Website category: auto
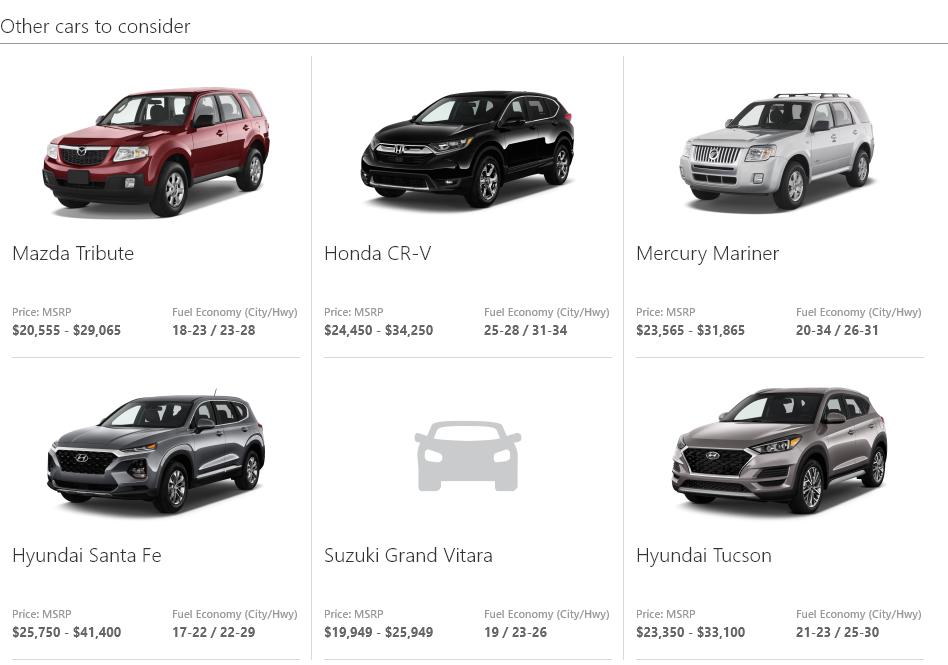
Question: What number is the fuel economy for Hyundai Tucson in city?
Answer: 21-23

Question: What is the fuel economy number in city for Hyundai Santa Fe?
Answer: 17-22

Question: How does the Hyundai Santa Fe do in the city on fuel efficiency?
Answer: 17-22

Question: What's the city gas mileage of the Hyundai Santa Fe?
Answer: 17-22

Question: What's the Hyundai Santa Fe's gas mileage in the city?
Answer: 17-22

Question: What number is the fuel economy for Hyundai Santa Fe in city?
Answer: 17-22

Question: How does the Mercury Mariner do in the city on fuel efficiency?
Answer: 20-34

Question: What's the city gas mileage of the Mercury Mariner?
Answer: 20-34

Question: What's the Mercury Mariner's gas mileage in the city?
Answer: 20-34

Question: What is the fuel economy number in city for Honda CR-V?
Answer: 25-28

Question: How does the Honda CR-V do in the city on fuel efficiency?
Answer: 25-28

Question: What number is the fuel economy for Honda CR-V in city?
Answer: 25-28

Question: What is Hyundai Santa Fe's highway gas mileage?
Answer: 22-29

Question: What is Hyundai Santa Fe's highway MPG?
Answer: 22-29

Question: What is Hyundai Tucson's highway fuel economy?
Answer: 25-30

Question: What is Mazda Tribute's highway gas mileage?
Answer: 23-28

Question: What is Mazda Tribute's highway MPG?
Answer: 23-28

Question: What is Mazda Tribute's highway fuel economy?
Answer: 23-28

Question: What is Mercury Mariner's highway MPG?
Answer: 26-31

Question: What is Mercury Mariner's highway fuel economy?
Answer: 26-31

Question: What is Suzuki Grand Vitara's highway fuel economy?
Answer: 23-26

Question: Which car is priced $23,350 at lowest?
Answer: Hyundai Tucson

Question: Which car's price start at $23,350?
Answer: Hyundai Tucson

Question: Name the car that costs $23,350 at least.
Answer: Hyundai Tucson

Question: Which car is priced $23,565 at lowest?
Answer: Mercury Mariner

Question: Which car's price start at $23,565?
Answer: Mercury Mariner

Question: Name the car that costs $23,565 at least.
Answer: Mercury Mariner

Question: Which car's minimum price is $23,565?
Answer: Mercury Mariner

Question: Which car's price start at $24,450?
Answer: Honda CR-V

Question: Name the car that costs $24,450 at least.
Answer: Honda CR-V

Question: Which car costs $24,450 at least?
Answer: Honda CR-V

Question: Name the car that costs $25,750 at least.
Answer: Hyundai Santa Fe

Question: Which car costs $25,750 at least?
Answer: Hyundai Santa Fe

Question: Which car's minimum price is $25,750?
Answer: Hyundai Santa Fe

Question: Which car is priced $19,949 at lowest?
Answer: Suzuki Grand Vitara

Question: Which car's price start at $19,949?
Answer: Suzuki Grand Vitara

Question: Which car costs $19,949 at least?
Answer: Suzuki Grand Vitara

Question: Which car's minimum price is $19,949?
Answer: Suzuki Grand Vitara

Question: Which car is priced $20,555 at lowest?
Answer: Mazda Tribute

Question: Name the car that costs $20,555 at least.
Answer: Mazda Tribute

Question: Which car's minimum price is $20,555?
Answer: Mazda Tribute

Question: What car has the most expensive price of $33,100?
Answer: Hyundai Tucson

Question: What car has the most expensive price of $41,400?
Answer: Hyundai Santa Fe

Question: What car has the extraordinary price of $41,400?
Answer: Hyundai Santa Fe

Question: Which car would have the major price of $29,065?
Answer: Mazda Tribute

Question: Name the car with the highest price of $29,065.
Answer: Mazda Tribute

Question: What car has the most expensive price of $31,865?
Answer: Mercury Mariner

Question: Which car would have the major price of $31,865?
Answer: Mercury Mariner

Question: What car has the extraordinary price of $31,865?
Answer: Mercury Mariner

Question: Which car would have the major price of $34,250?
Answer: Honda CR-V

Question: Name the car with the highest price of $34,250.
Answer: Honda CR-V

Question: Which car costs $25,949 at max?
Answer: Suzuki Grand Vitara

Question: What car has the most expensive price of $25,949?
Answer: Suzuki Grand Vitara

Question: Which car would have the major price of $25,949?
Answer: Suzuki Grand Vitara

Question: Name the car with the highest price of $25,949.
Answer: Suzuki Grand Vitara

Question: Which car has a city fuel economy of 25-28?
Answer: Honda CR-V

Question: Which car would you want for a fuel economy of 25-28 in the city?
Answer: Honda CR-V

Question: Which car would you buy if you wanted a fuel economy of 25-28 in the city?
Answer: Honda CR-V

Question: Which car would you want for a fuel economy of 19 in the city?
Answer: Suzuki Grand Vitara

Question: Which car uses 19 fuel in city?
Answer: Suzuki Grand Vitara

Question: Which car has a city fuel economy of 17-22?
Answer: Hyundai Santa Fe

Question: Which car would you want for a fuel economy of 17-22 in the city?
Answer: Hyundai Santa Fe

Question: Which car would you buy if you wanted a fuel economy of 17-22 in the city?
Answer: Hyundai Santa Fe

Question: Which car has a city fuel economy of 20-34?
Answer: Mercury Mariner